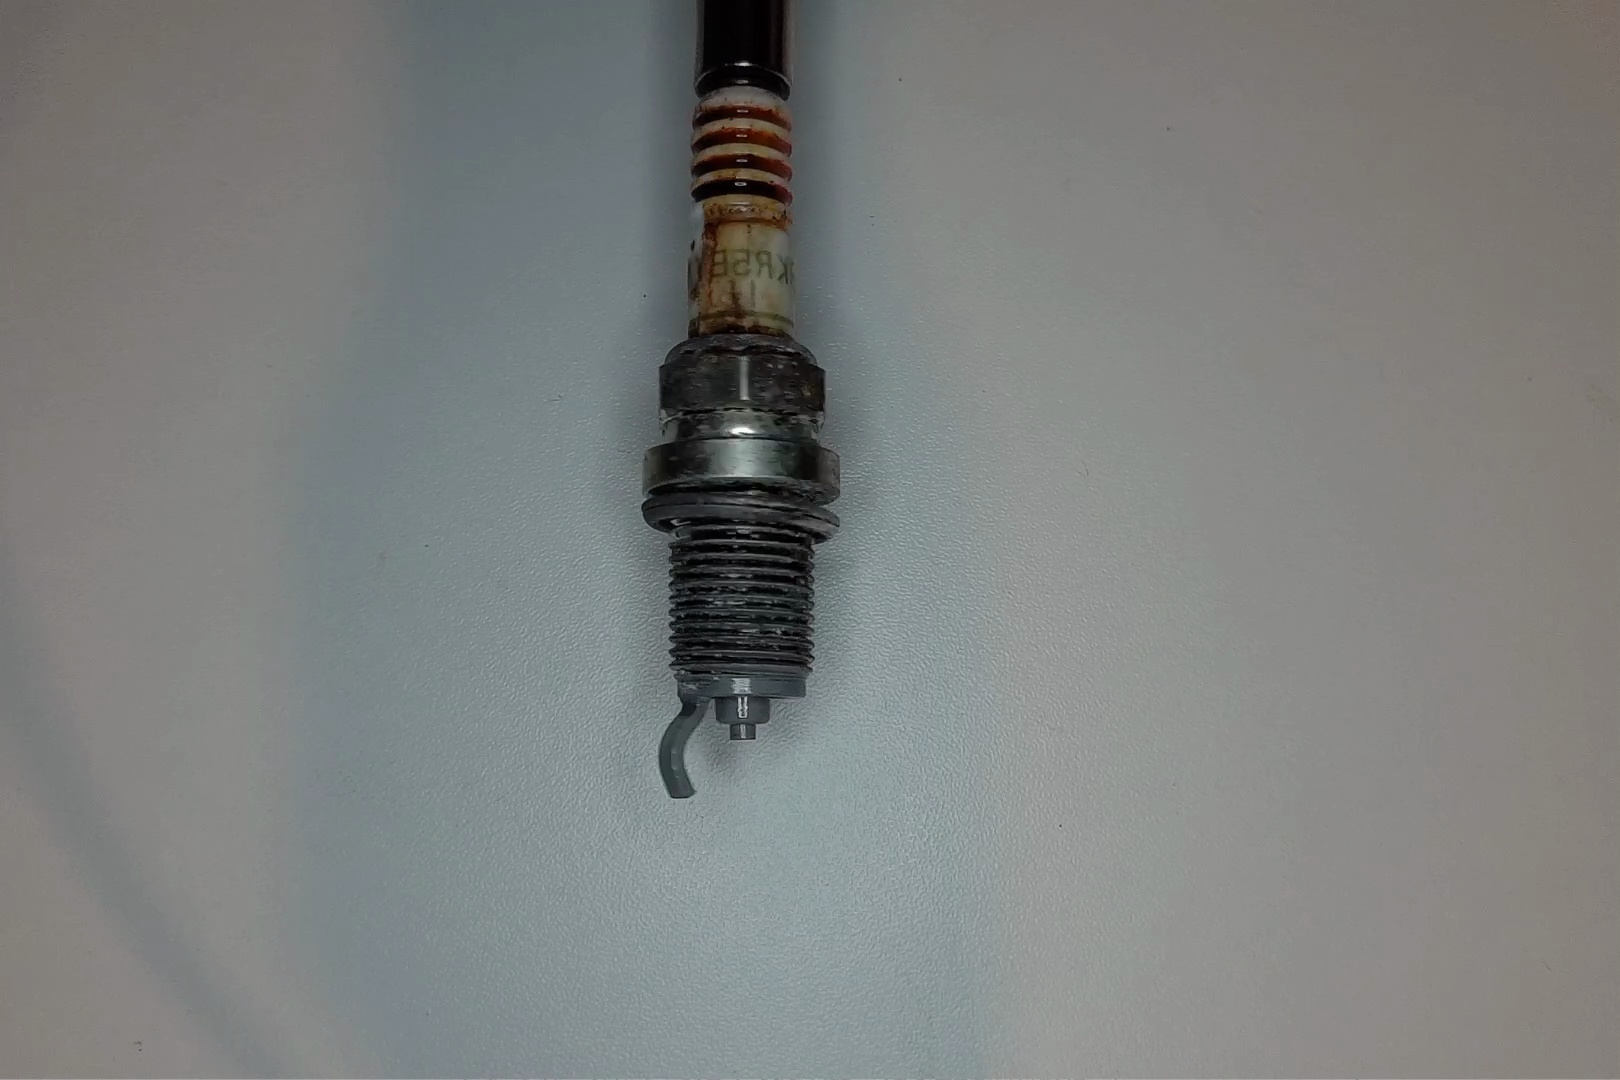
Label: anomaly